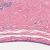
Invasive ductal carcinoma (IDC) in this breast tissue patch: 1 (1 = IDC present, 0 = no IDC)